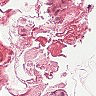
Metastatic tissue present: no